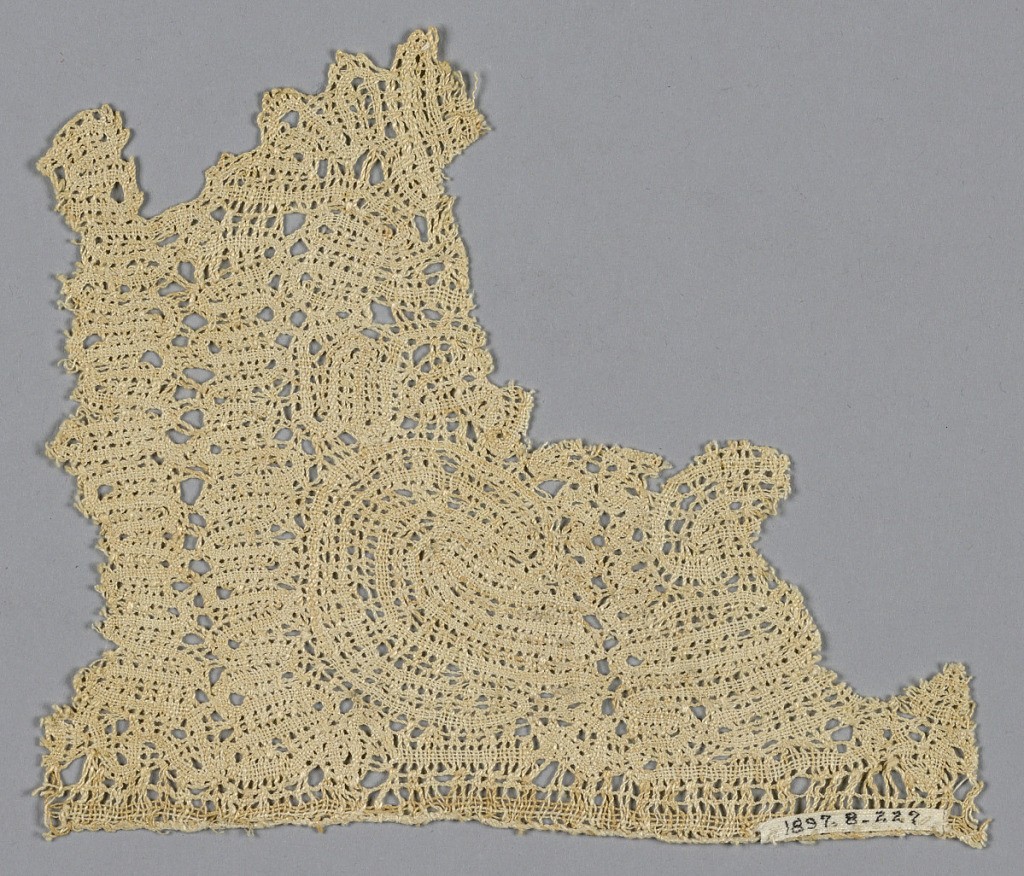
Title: Fragment
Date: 17th century
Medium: linen Technique: bobbin lace (continuous tape with connections)
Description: Fragment of continuous tape bobbin made lace.